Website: macys
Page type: cart
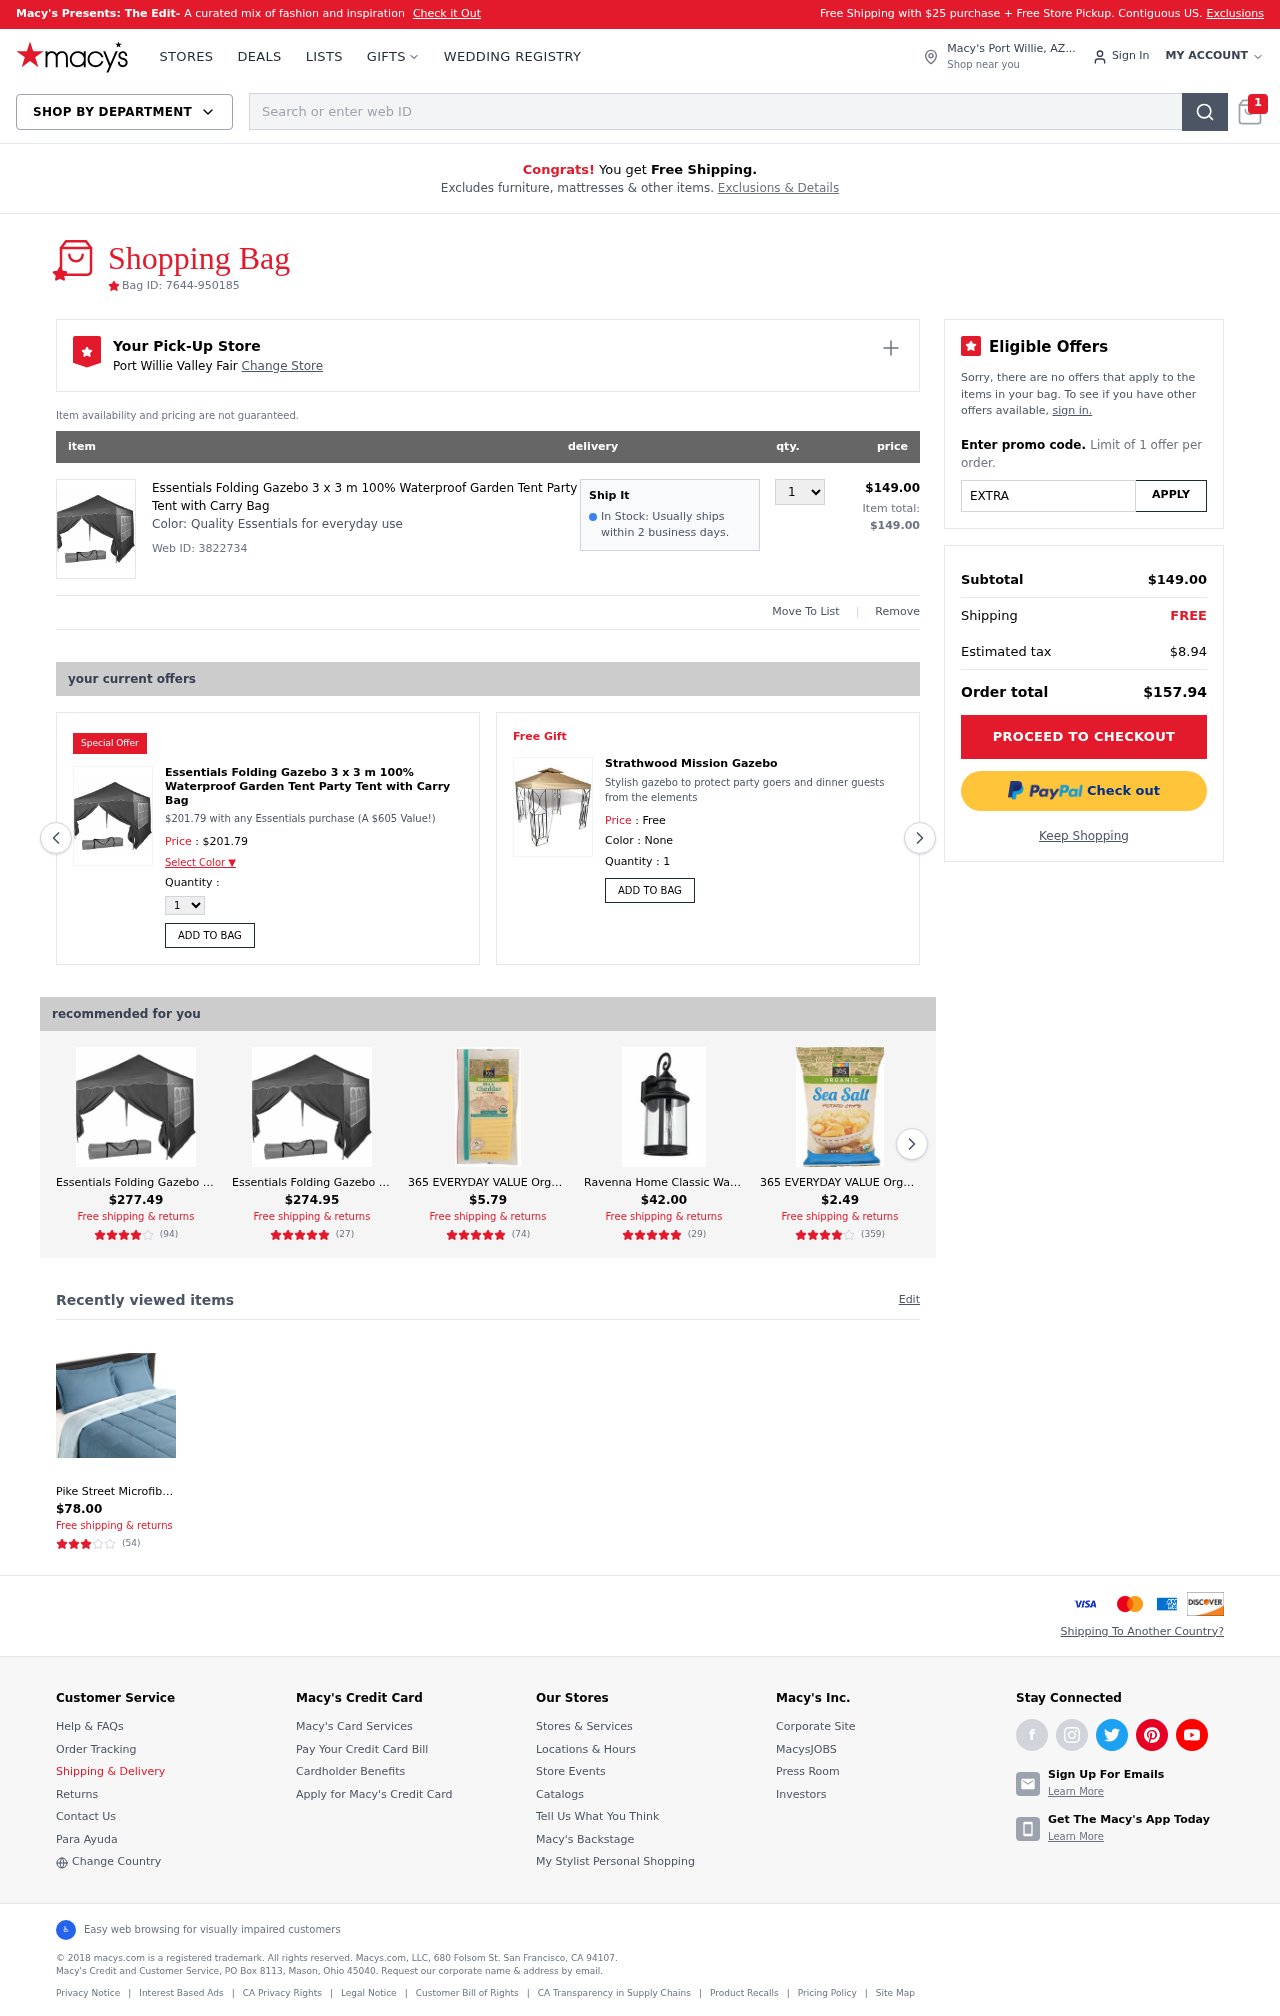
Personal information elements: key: PII_CITY
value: Port Willie Valley Fair Change Store
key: PII_CITY_STATE
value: Port Willie, AZ
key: PII_PROMO_CODE
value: EXTRA68
Product elements: key: PRODUCT1_DESC
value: Quality Essentials for everyday use
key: PRODUCT1_NAME
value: Essentials Folding Gazebo 3 x 3 m 100% Waterproof Garden Tent Party Tent with Carry Bag
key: PRODUCT1_PRICE
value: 149
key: PRODUCT1_QUANTITY
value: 1
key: PRODUCT2_NAME
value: Essentials Folding Gazebo 3 x 3 m 100% Waterproof Garden Tent Party Tent with Carry Bag
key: PRODUCT2_PRICE
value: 201.79
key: PRODUCT3_DESC
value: Stylish gazebo to protect party goers and dinner guests from the elements
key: PRODUCT3_NAME
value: Strathwood Mission Gazebo
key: PRODUCT4_NAME
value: Essentials Folding Gazebo 3 x 3 m 100% Waterproof Garden Tent Party Tent with Carry Bag
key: PRODUCT4_NUM_RATINGS
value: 94
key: PRODUCT4_PRICE
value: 277.49
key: PRODUCT4_RATING
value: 3.8
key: PRODUCT5_NAME
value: Essentials Folding Gazebo 3 x 3 m 100% Waterproof Garden Tent Party Tent with Carry Bag
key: PRODUCT5_NUM_RATINGS
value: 27
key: PRODUCT5_PRICE
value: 274.95
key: PRODUCT5_RATING
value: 4.8
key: PRODUCT6_NAME
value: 365 EVERYDAY VALUE Organic Sliced Mild Cheddar, 12 OZ
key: PRODUCT6_NUM_RATINGS
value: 74
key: PRODUCT6_PRICE
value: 5.79
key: PRODUCT6_RATING
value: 4.6
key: PRODUCT7_NAME
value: Ravenna Home Classic Wall Sconce, 17.93"H, Black (Renewed)
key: PRODUCT7_NUM_RATINGS
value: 29
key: PRODUCT7_PRICE
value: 42
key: PRODUCT7_RATING
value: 4.8
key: PRODUCT8_NAME
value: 365 EVERYDAY VALUE Organic Sea Salt Potato Chips, 5 OZ
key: PRODUCT8_NUM_RATINGS
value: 359
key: PRODUCT8_PRICE
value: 2.49
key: PRODUCT8_RATING
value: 4.2
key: PRODUCT9_NAME
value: Pike Street Microfiber Reversible Down Alternative King Comforter Set, Smokey Blue/Sky
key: PRODUCT9_NUM_RATINGS
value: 54
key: PRODUCT9_PRICE
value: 78
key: PRODUCT9_RATING
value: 3.2
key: PRODUCT2_DESC
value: $201.79 with any Essentials purchase (A $605 Value!)
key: PRODUCT1_WEB_ID
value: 3822734
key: PRODUCT1_TOTAL
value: $149.00
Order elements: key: ORDER_NUM_ITEMS
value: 1
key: ORDER_ID
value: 7644-950185
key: ORDER_SUBTOTAL
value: $149.00
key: ORDER_TAX
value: $8.94
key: ORDER_TOTAL
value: $157.94
Search elements: key: HEADER_SEARCH
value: Search or enter web ID